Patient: sex M, age 46
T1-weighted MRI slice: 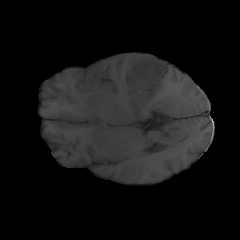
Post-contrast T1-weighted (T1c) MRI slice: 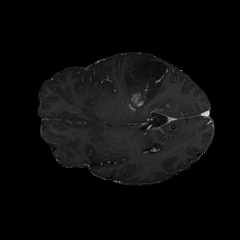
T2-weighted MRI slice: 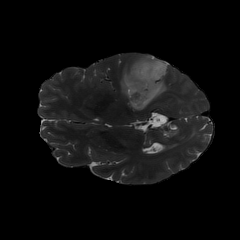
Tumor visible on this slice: yes
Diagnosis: Astrocytoma, IDH-mutant
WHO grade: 3